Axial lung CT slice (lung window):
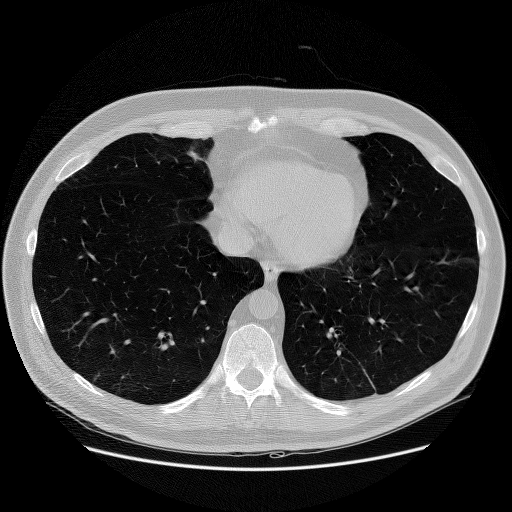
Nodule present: no